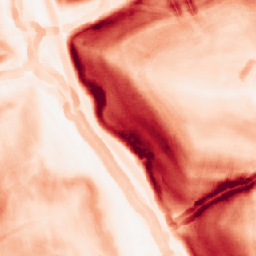
Category: morphological
Decomposition family: morphological_gradient
Decomposition parameters: size: 5
shape: disk
Upsampling method: nearest
Upsampling parameters: scale: 8
Upsampling scale: 8